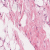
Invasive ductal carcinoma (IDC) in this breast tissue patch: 0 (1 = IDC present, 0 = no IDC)